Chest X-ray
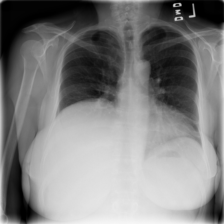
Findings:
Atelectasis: positive
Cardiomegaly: negative
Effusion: negative
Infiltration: negative
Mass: negative
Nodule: negative
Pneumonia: negative
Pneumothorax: negative
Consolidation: negative
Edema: negative
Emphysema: negative
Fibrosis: negative
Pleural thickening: negative
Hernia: negative